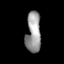
Tissue: lung
Cell type: Epithelial cells
Senescence score: 0.1951
Nuclear area (px): 584
Mean DAPI intensity: 153.949